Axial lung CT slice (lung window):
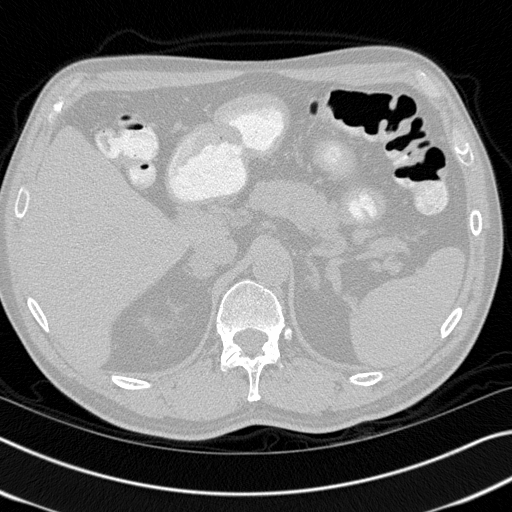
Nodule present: no